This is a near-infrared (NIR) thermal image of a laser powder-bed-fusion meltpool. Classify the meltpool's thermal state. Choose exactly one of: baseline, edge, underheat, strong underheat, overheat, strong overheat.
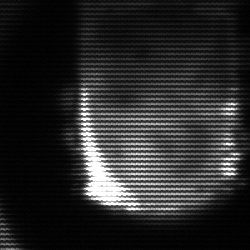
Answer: baseline